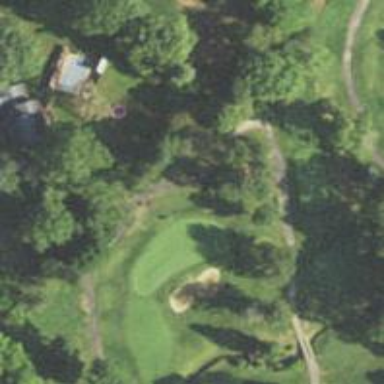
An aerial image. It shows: Service road used as golf cart path.